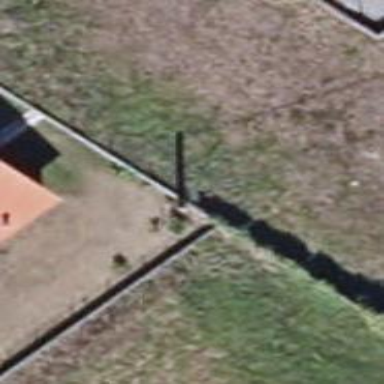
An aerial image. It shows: Fence is in the image.